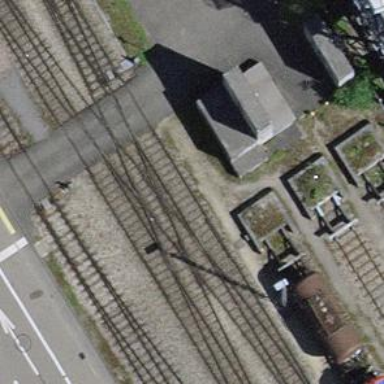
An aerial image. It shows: Railway crossing.